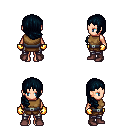
a pixel art fantasy rpg character, female body template, human, light skin, leather chest armor, metal pants, raven right-swept hairstyle, gold gloves, maroon shoes, four views (front, back, left, right), 2x2 character sprite sheet, small pixel art, hard edges, no anti-aliasing